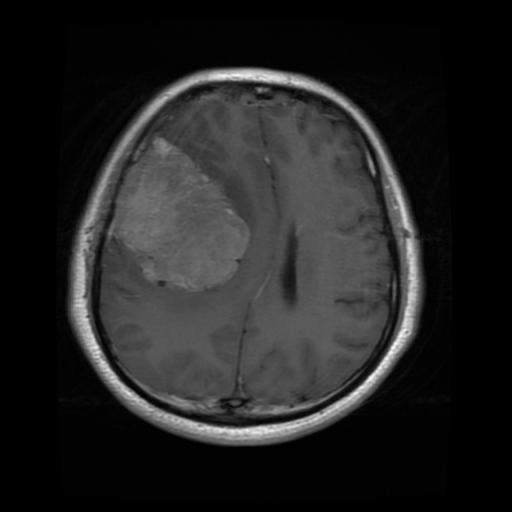
Label: meningioma